Question: I am working on Application;
my displaying objects are Map objects:
'''
Map<String, HashMap<String, List<PlanDAO>>> channelRoomTypePlanmap =
new HashMap<String,HashMap<String,List<PlanDAO>>>();
Map<String, List<RateInventoryDAO>> rateInventoryMap =
new HashMap<String, List<RateInventoryDAO>>();
'''
Here, I have two objects, where 'rateInventoryMap' key is dependent on 'channelRoomTypePlanmap' value combination.
Like when I print first value of 'channelRoomTypePlanmap' I want to create key using combination of its value, and find it in 'rateInventoryMap' , if its true then it'll print its value.
'''
<div>
<table id="mainTable" >
<tr>
<td>
<s:iterator value="channelRoomTypePlanmap">
<table border="1">
<tr>
<td><s:property value="key" />
</td>
<td>
<table>
<s:iterator value="value">
<tr>
<td><s:property value="key" />
</td>
<td>
<table border="1">
<s:iterator value="value">
<tr>
<td><s:property value="planName" />
</td>
<s:iterator value="rateInventoryMap">
<s:iterator value="value">
<td><s:property value="currentRate" />
</td>
</s:iterator>
</s:iterator>
</tr>
</s:iterator>
</table>
</td>
</tr>
</s:iterator>
</table>
</td>
</tr>
</table>
</s:iterator>
</td>
</tr>
</table>
</div>
'''
I tried this, which is showing in wrong format, means showing all data from second Map in single row for all. I've also heard that scriptlet code should be avoided.
How can I join these two Maps on JSP ?
Current View using above code_

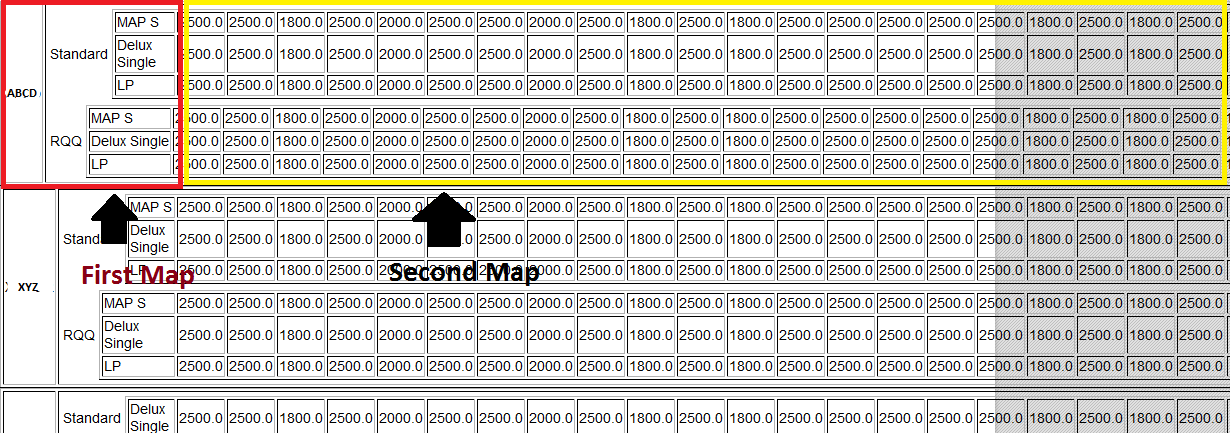
Answer: Your model structure
'''
new HashMap<String,HashMap<String,List<PlanDAO>>>();
'''
should be improved; it is too noisy, you need five nested iterators in your page to do what you need, never know in which iterator you are without counting them, and, more important, even if this structure can be used to display data, (you never know).
I strongly suggest you to read the following answer:
- <URL>
That said, when dealing with Collections in a JSP you must read about two great features of OGNL:
- <URL>